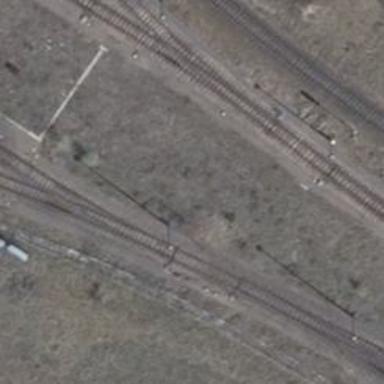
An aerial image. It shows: Railway switch.